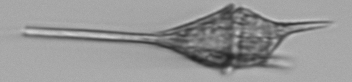
Label: Tripos_lineatus